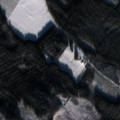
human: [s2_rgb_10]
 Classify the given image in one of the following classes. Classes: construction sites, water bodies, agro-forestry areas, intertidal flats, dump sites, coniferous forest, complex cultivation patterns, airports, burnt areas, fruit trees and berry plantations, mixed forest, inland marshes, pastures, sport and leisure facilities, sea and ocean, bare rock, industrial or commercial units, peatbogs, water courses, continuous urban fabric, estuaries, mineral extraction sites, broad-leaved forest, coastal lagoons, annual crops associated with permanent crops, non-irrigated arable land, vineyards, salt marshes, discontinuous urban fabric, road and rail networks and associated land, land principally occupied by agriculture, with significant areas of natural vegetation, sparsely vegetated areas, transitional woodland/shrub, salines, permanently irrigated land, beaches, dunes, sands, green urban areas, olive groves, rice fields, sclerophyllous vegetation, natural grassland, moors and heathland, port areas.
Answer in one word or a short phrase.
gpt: non-irrigated arable land, coniferous forest, mixed forest, transitional woodland/shrub